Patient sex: M
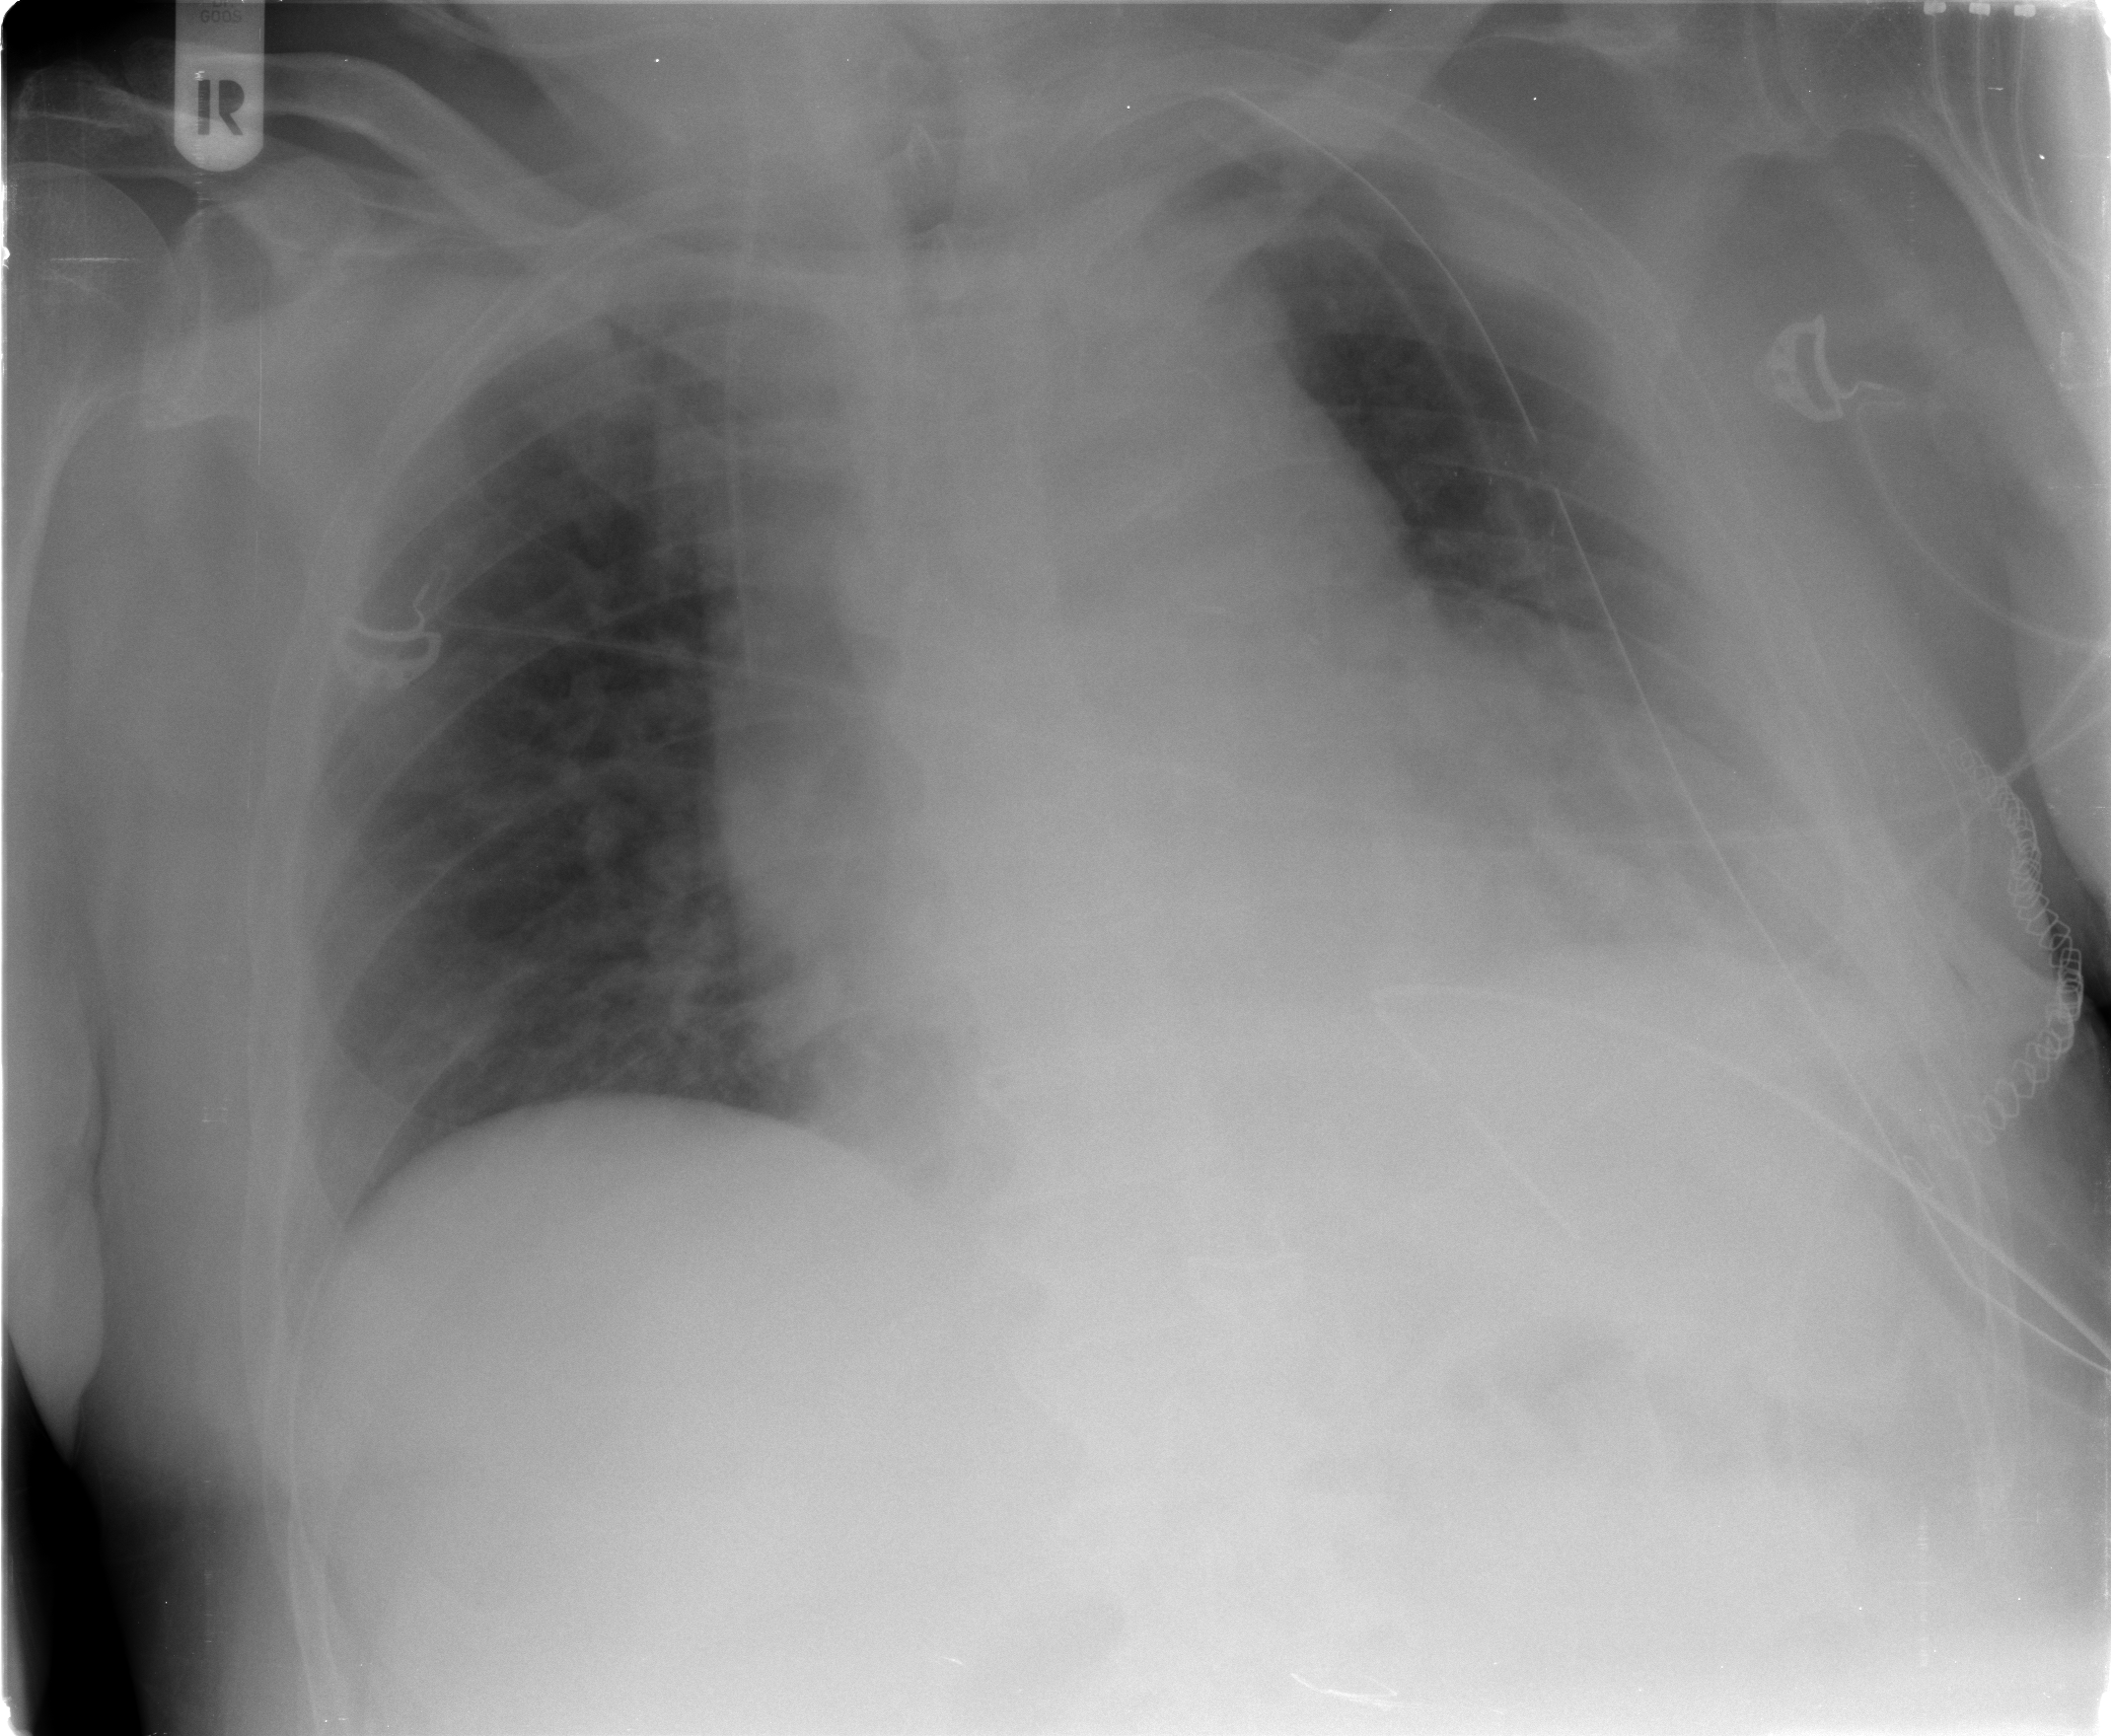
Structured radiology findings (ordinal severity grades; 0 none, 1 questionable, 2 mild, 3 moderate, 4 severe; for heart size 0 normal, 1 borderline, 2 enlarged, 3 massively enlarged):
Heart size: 2
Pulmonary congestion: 1
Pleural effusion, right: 1
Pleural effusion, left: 2
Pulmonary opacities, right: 1
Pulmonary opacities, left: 2
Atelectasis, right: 1
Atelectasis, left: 3